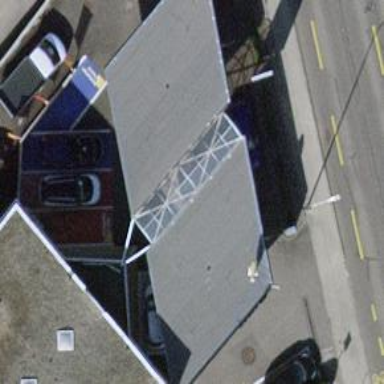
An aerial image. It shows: Fuel station.